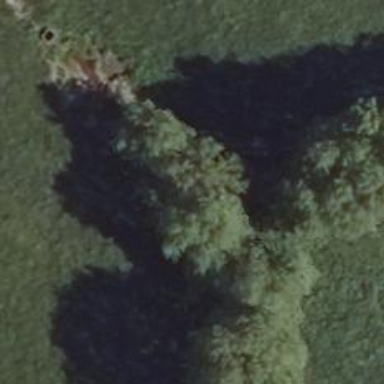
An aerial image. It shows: Row of trees in natural setting.